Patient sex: M
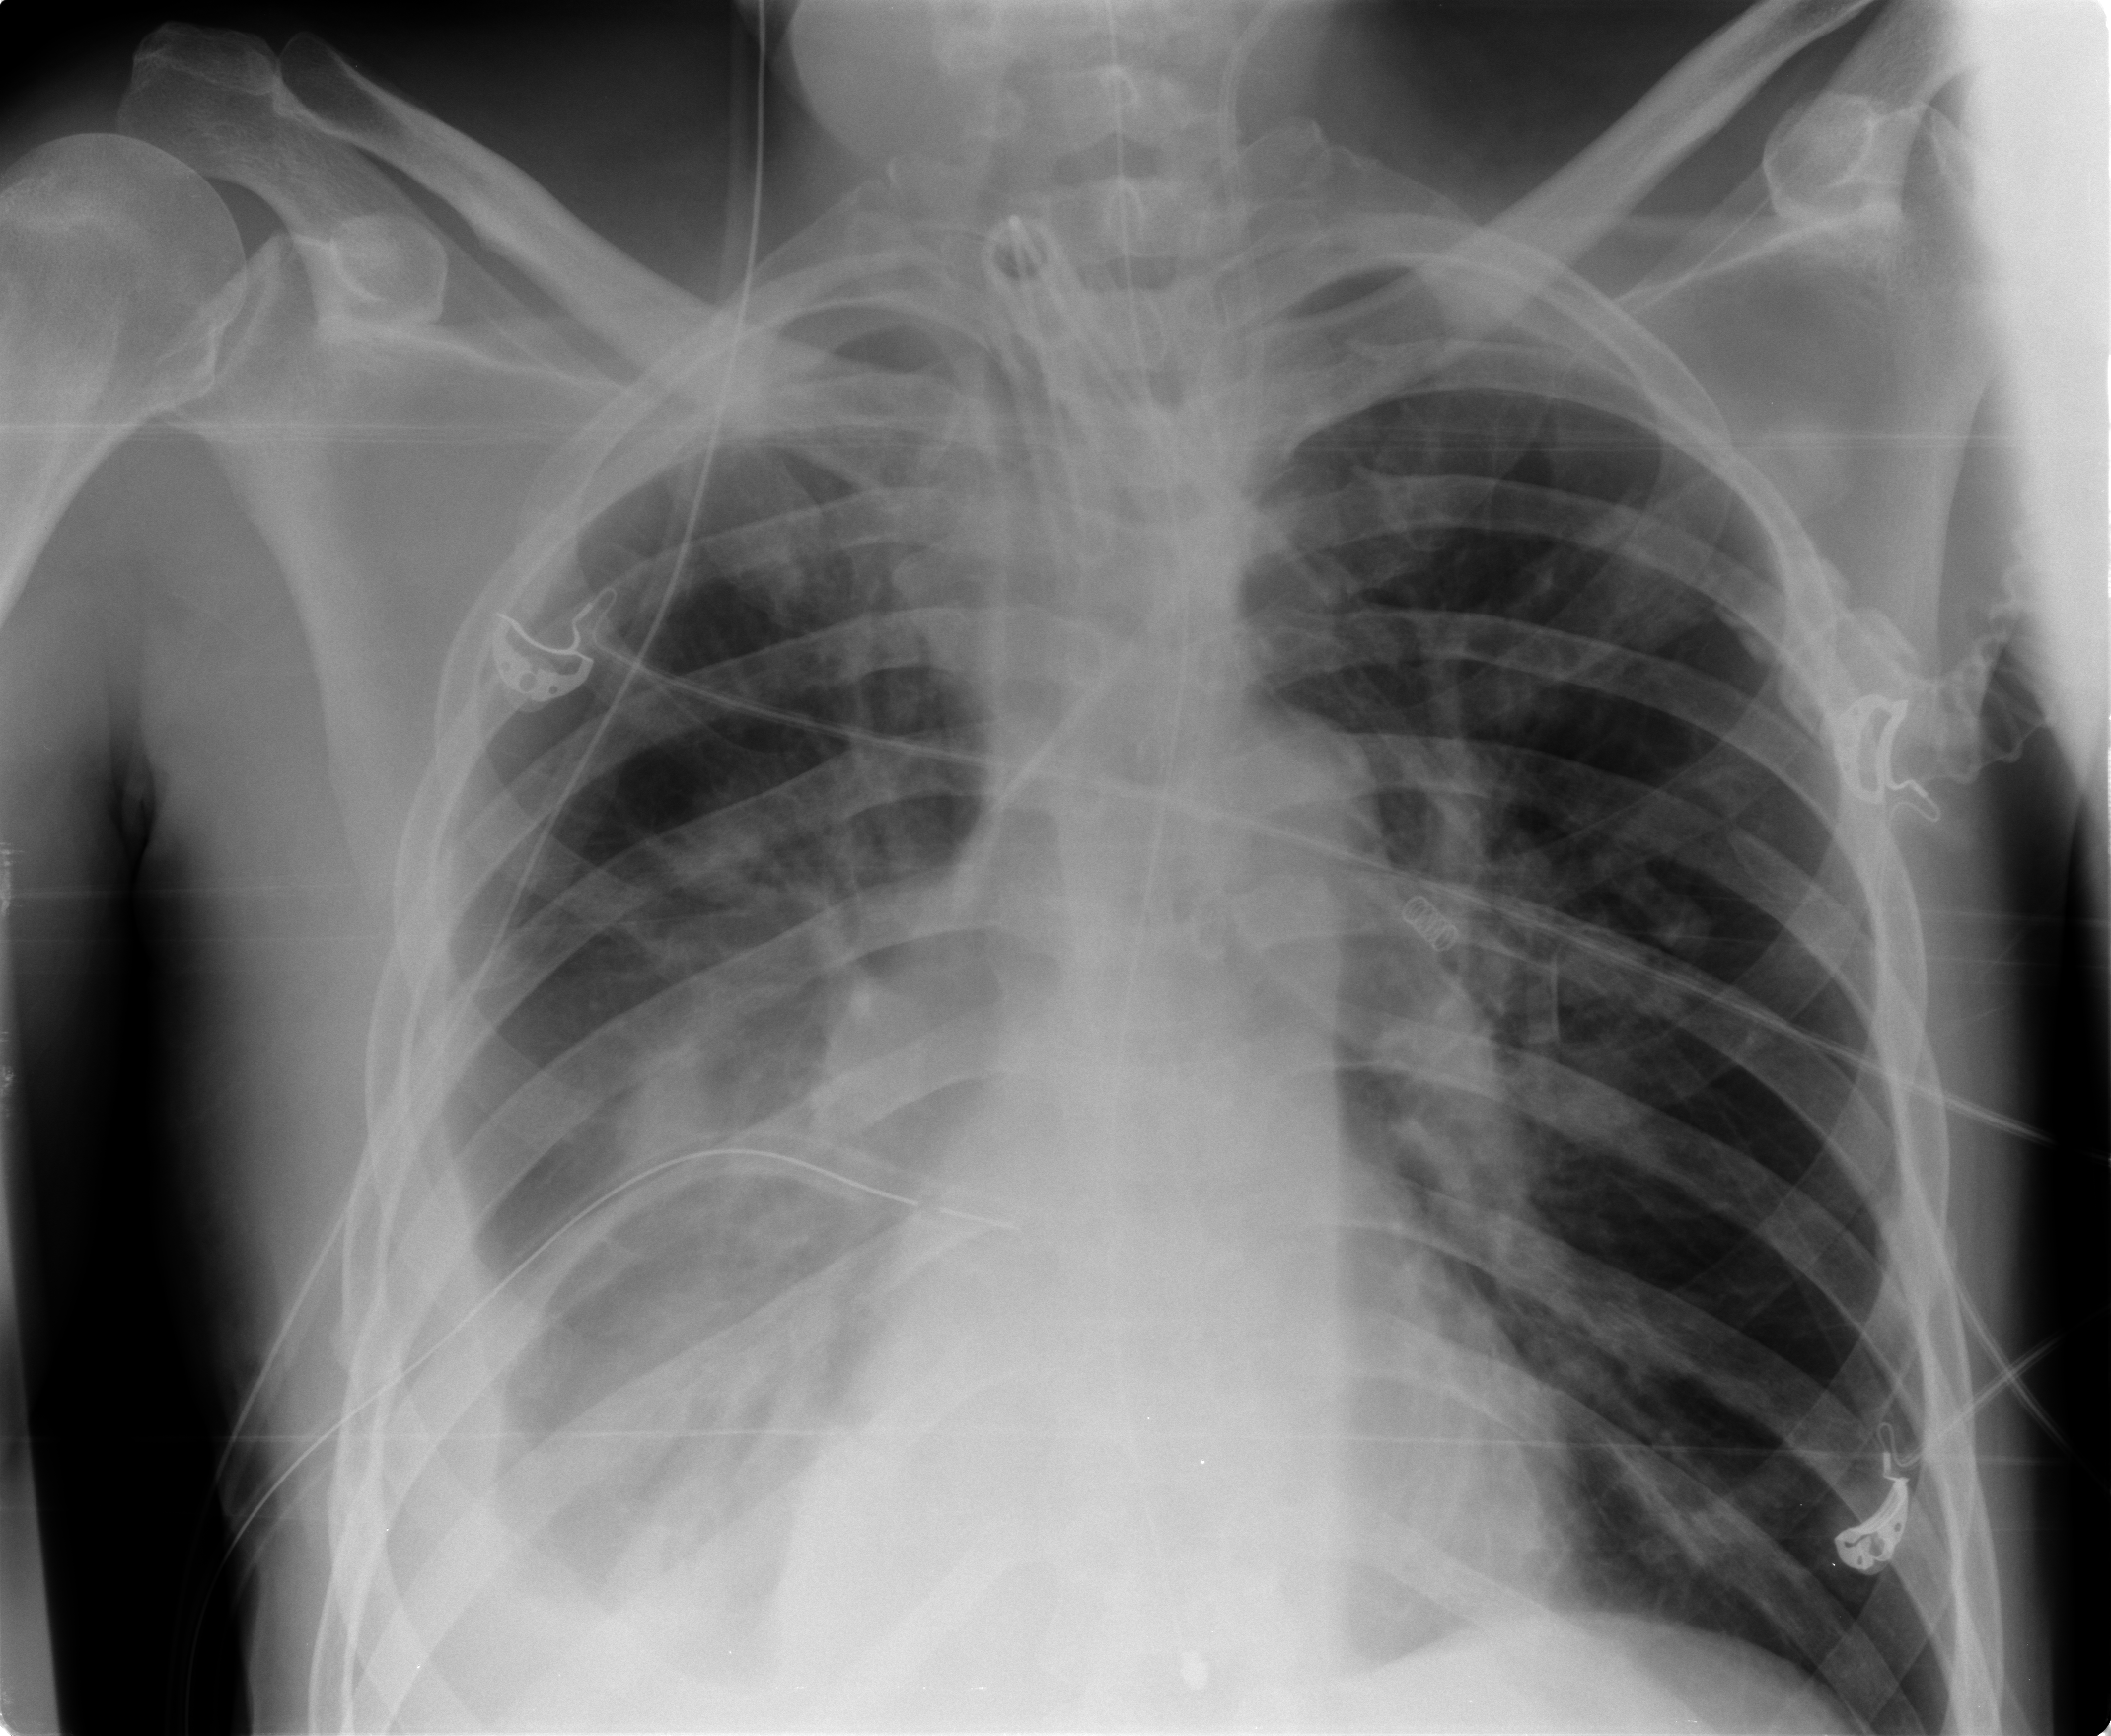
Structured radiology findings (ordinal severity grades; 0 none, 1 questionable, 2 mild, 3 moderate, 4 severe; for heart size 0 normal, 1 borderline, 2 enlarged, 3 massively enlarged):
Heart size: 0
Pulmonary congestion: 0
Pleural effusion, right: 2
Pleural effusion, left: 0
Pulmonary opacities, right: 2
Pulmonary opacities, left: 0
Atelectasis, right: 2
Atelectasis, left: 0